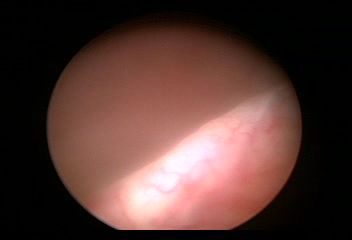
Modality: WLC
Class: Normal mucosa
Bladder cancer association: No